Question: I'm very new to coding and have been trying to create a fairly basic login window using Tkinter. So far it works as intended but I'm trying to make it look more appealing.
'''
class LoginFrame(Frame):
def __init__(self, master):
super().__init__(master)
self.master = master
master.title("SEN Tracker Login")
master.geometry("500x320")
self.grid()
self.labelLogin = Label(self, text = "Login")
self.labelLogin.grid(row=1, column=3, columnspan=2)
self.label_Username = Label(self, text="Username")
self.label_Password = Label(self, text="Password")
self.entry_User = Entry(self)
self.entry_Pass = Entry(self, show="*")
self.label_Username.grid(row=2, column=1, columnspan=2)
self.label_Password.grid(row=3, column=1, columnspan=2)
self.entry_User.grid(row=2, column=3, columnspan=3)
self.entry_Pass.grid(row=3, column=3, columnspan=3)
'''
This is the code I have created so far, it does not include the part which compares the text entered for the login. Using this creates a window as follows:

I was hoping to get some help moving the top left widgets to the center and enlarging them, I don't mind how big, I just want to know how to do it really.
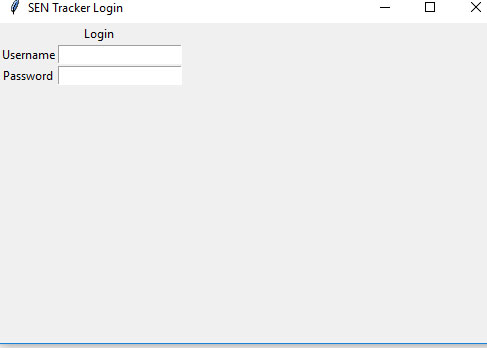
Answer: Using geometry manager
For you to center you your widget in the middle of the 'window' use 'pack' which will center it and also you have to use 'width' method to increase the size of the 'entry' widget
'''
class LoginFrame(Frame):
def __init__(self, master):
super().__init__(master)
self.master = master
master.title("SEN Tracker Login")
master.geometry("500x320")
self.grid()
self.labelLogin = Label(self, text = "Login")
self.labelLogin.pack()
self.label_Username = Label(self, text="Username")
self.label_Password = Label(self, text="Password")
self.entry_User = Entry(self, width=20)
self.entry_Pass = Entry(self, show="*", width=20)
self.label_Username.pack()
self.label_Password.pack()
self.entry_User.pack()
self.entry_Pass.pack()
'''
Using geometry manager
You can use place geometry manager to position your widget where you prefer 'place' gives you flexibility as you can increase the 'x' and 'y' figure you want to position the widget.
'''
class LoginFrame(Frame):
def __init__(self, master):
super().__init__(master)
self.master = master
master.title("SEN Tracker Login")
master.geometry("500x320")
self.grid()
self.labelLogin = Label(self, text = "Login")
self.labelLogin.place(x=250, y=150)
self.label_Username = Label(self, text="Username")
self.label_Password = Label(self, text="Password")
self.entry_User = Entry(self)
self.entry_Pass = Entry(self, show="*")
self.label_Username.place(x=250, y=170)
self.label_Password.place(x=250, y=190)
self.entry_User.place(x=250, y=220)
self.entry_Pass.place(x=250, y=240)
'''